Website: macys
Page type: account-selection
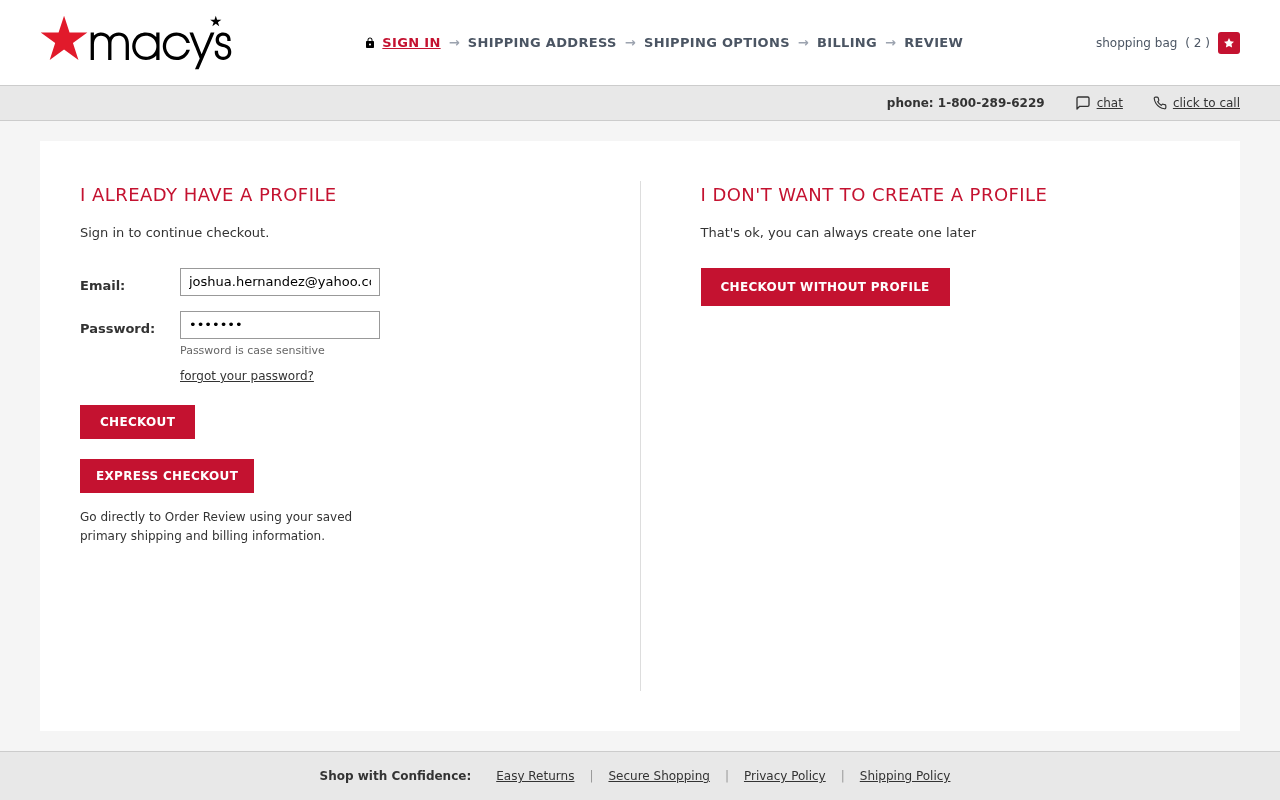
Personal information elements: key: PII_EMAIL
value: joshua.hernandez@yahoo.com
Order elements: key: ORDER_NUM_ITEMS
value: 2